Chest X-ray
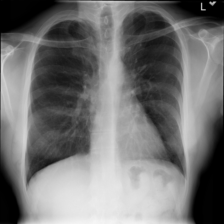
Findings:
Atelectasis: negative
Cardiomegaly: negative
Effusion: negative
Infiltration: negative
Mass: negative
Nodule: negative
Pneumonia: negative
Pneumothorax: negative
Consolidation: negative
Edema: negative
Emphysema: negative
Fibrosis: negative
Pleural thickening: positive
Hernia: negative